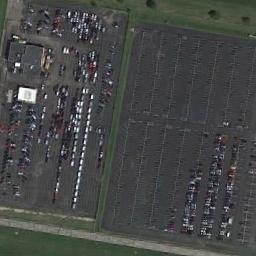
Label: parking_lot